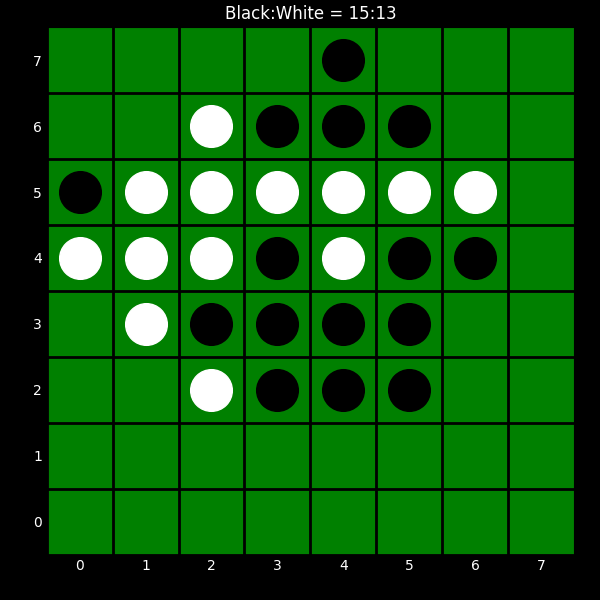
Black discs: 15
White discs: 13